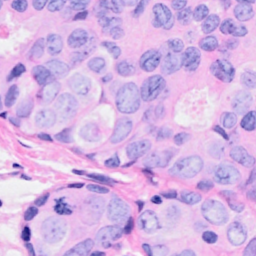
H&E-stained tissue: Breast